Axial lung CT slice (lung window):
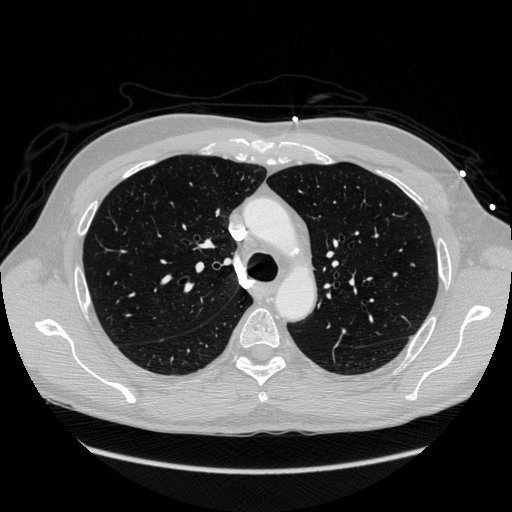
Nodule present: no